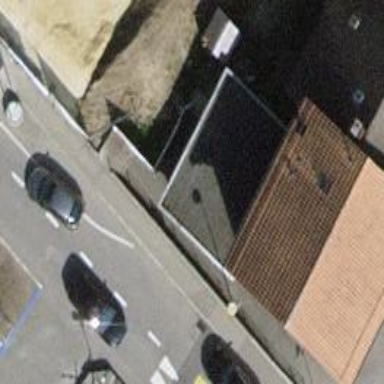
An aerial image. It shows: Restaurant.